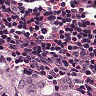
Metastatic tissue present: no